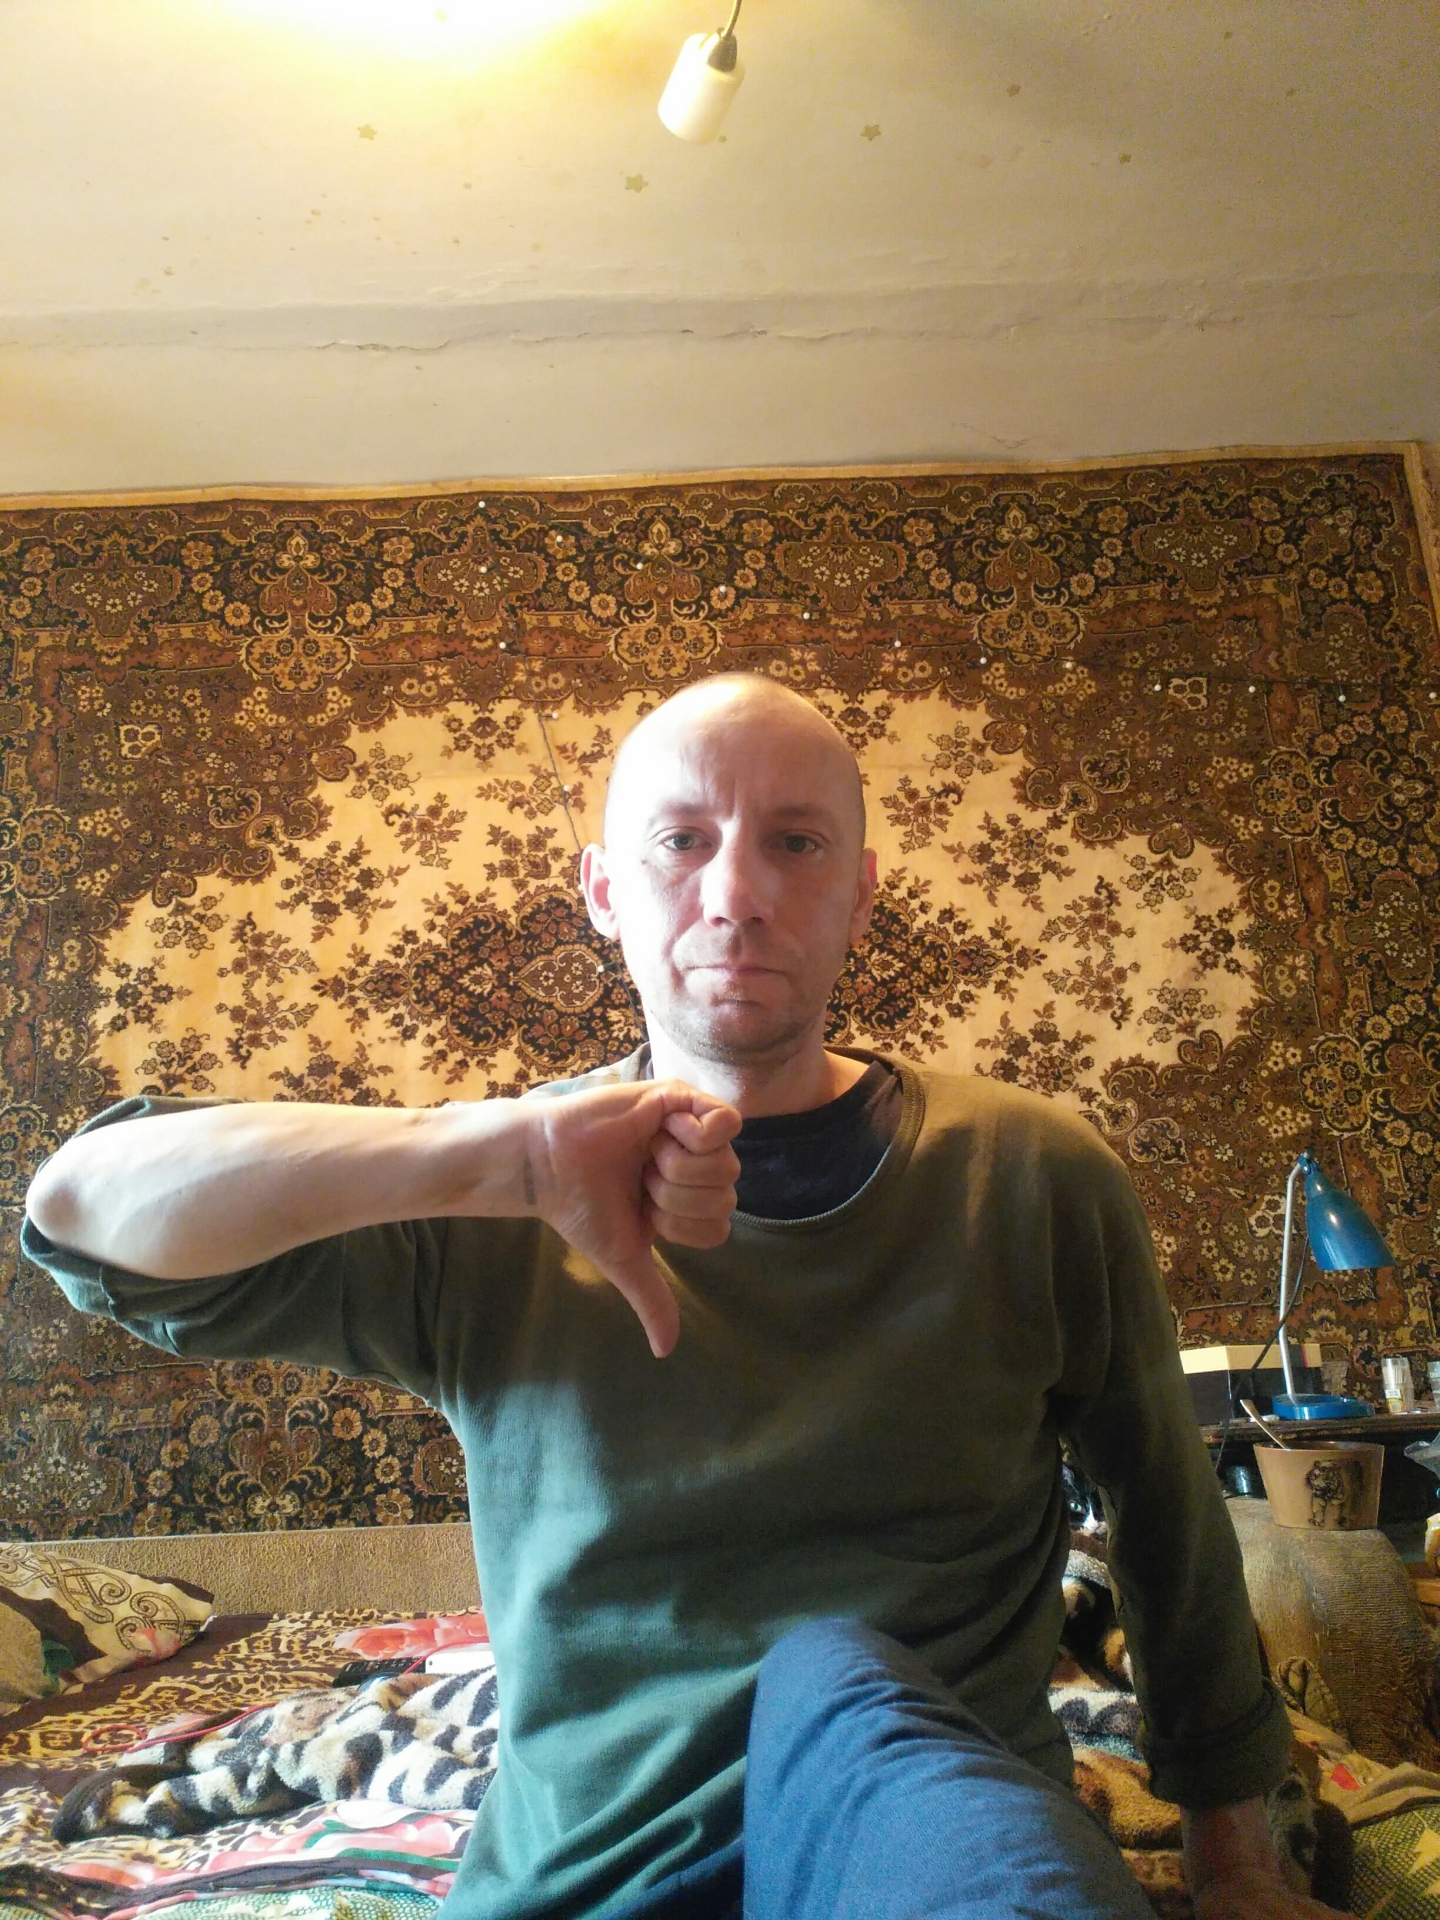
Label: noise